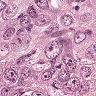
Metastatic tissue present: yes